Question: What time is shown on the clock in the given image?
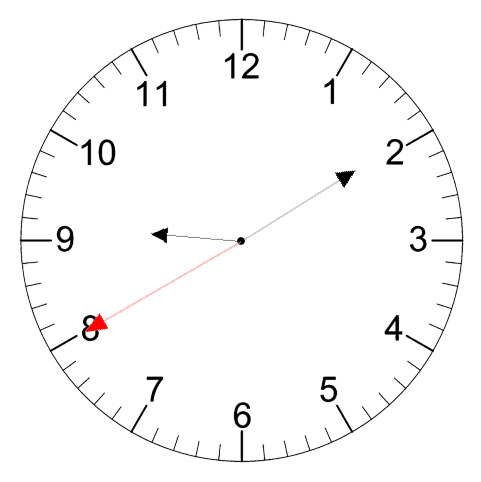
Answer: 09:09:40